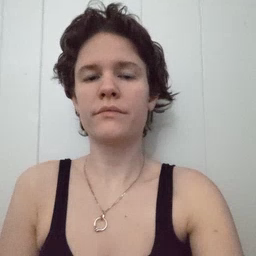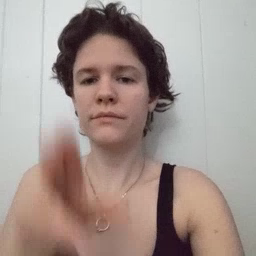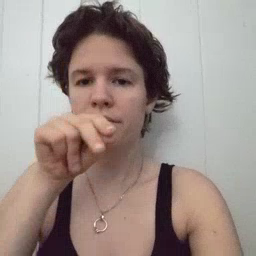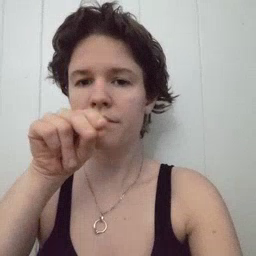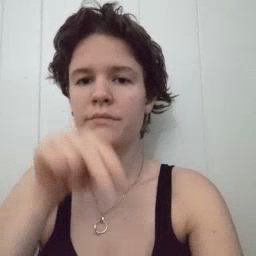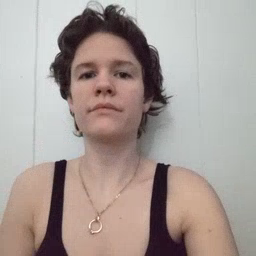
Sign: duck